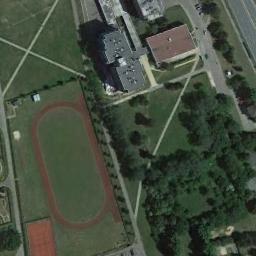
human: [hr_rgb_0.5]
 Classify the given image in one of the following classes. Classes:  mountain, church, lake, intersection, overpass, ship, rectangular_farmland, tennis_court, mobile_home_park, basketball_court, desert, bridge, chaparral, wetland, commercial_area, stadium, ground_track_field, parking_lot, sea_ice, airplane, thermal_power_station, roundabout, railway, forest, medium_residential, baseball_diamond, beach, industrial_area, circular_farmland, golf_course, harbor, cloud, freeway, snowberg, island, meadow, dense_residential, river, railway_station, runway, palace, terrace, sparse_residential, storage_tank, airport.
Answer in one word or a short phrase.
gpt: ground_track_field